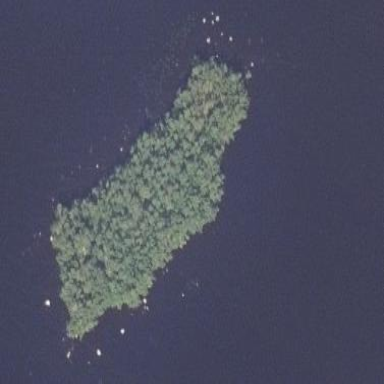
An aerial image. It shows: Islet covered with woodland.